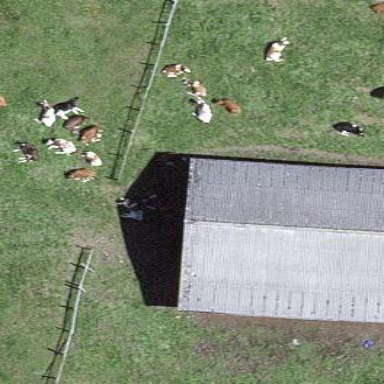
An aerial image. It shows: Cabin.